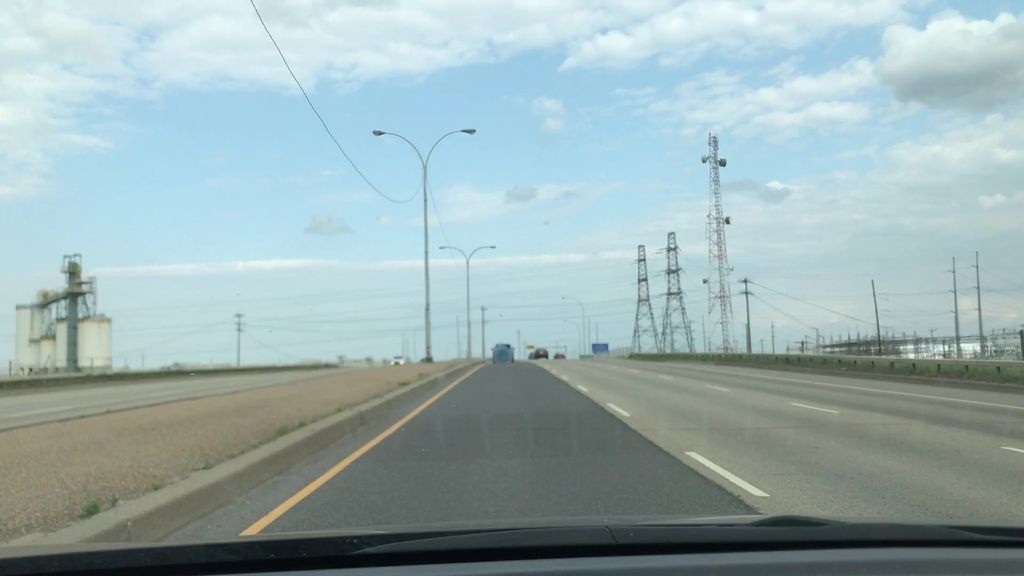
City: edmonton